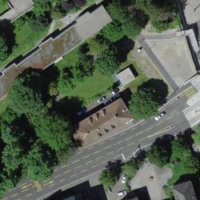
EUNIS habitat code: 54
Species observed at this site:
Lathyrus vernus
Allium ursinum
Plantago major
Cardamine pratensis
Fagus sylvatica
Bellis perennis
Lamium maculatum